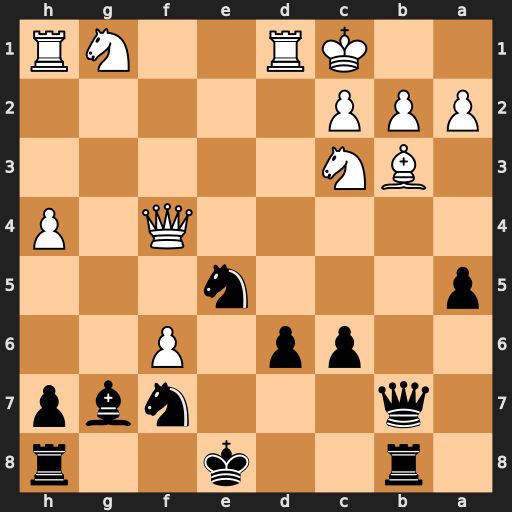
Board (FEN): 1r2k2r/1q3nbp/2pp1P2/p3n3/5Q1P/1BN5/PPP5/2KR2NR
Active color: b
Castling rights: k
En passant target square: -
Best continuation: Bh6 Qxh6 Nxh6